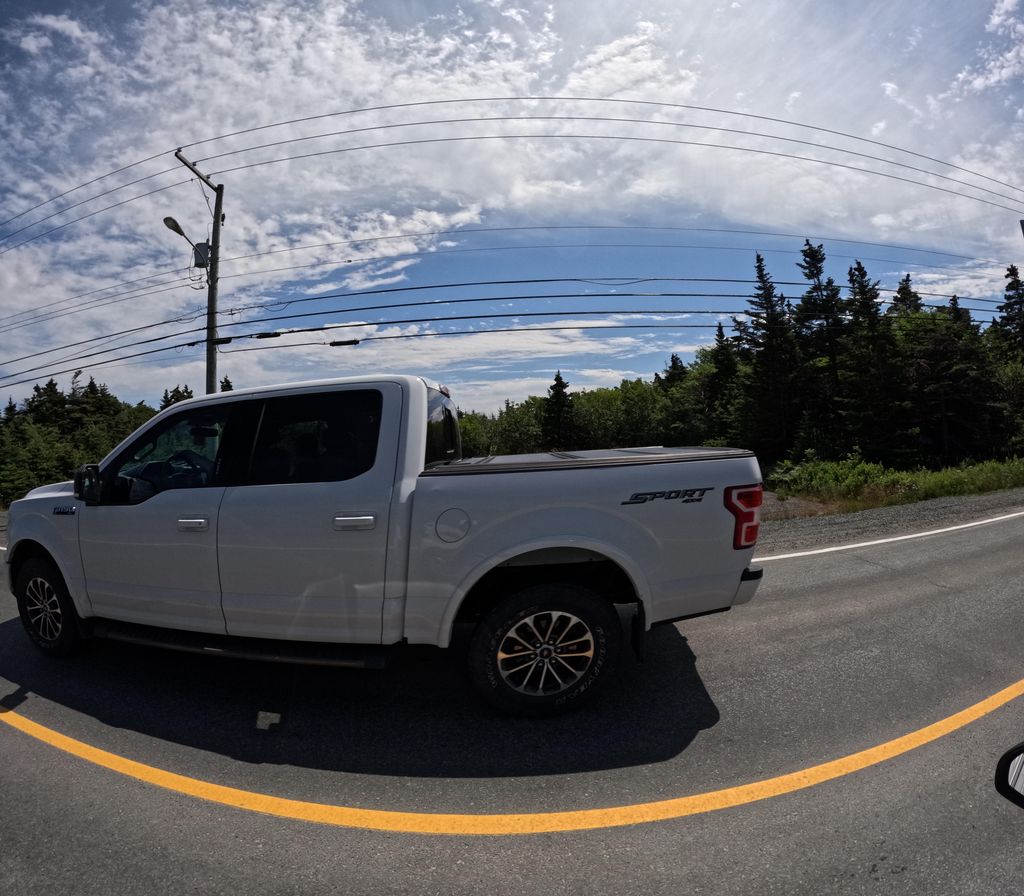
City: st_johns